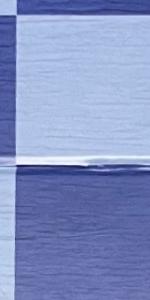
Label: Empty